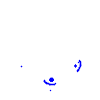
Particle: pion